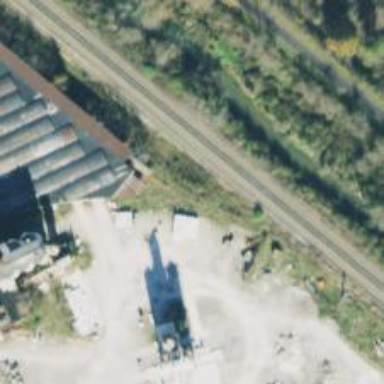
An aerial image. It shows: Disused railway spur line.